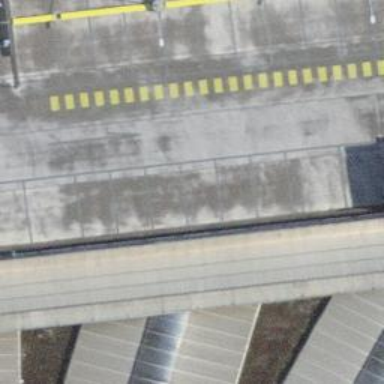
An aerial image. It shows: Lift gate barrier.